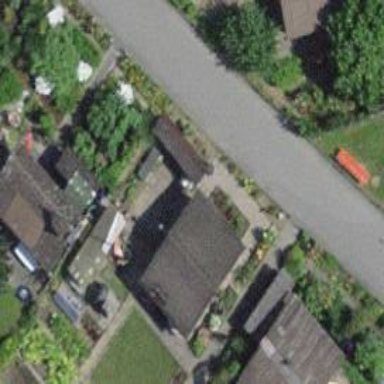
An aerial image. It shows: Allotment house.